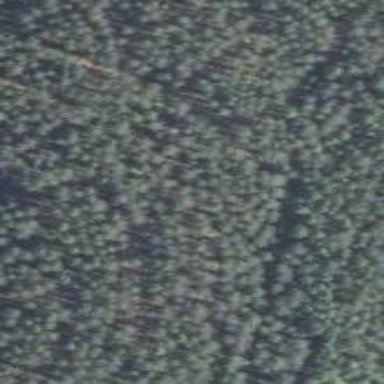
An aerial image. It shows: Needle-leaved woodland.